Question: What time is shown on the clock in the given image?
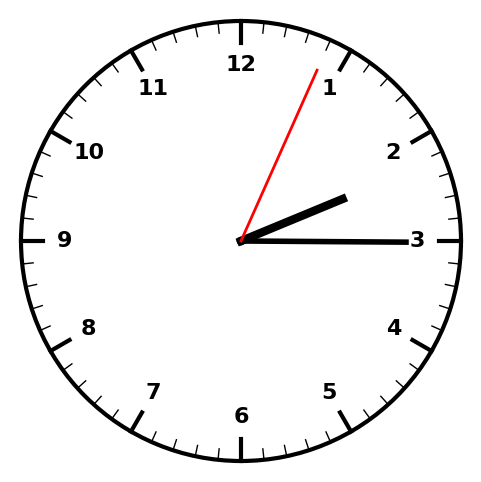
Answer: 02:15:04